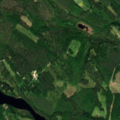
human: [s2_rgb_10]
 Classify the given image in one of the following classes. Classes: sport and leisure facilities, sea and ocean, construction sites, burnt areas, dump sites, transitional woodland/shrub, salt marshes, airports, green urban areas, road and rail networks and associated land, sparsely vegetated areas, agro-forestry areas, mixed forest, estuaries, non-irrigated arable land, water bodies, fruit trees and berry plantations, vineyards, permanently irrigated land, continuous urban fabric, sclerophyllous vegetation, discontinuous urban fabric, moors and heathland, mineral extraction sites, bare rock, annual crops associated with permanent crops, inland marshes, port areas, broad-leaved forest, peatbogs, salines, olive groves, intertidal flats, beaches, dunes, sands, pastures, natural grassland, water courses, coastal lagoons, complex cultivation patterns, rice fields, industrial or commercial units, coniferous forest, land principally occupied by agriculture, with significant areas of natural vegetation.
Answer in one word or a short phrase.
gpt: coniferous forest, mixed forest, transitional woodland/shrub, water bodies